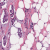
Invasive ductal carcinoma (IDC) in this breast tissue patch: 1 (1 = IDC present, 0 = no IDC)